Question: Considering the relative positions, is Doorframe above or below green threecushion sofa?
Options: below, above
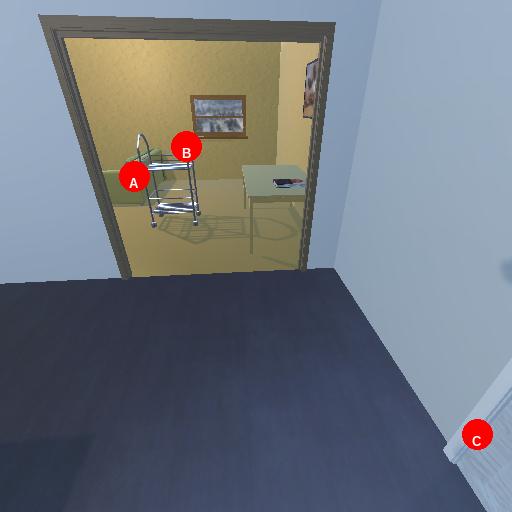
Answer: below